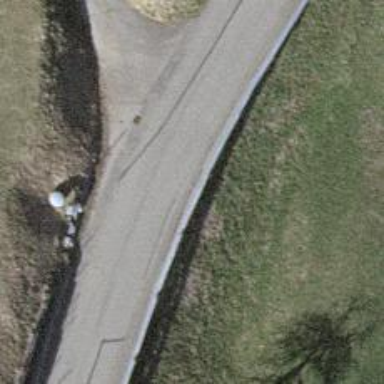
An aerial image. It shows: Guard rail as barrier.